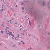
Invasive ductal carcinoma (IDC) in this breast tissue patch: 1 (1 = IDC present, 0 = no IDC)